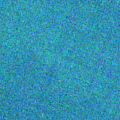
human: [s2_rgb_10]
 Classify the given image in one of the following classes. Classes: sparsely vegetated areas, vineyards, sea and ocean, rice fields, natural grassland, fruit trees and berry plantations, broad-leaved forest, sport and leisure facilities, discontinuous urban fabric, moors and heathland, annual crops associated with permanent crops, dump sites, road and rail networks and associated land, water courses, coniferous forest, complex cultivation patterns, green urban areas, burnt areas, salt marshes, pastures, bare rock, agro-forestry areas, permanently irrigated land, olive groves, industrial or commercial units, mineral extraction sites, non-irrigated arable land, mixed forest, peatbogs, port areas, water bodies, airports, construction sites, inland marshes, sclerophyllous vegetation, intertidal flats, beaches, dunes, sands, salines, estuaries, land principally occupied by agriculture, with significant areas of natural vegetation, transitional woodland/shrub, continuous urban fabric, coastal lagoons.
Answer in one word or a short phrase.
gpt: sea and ocean